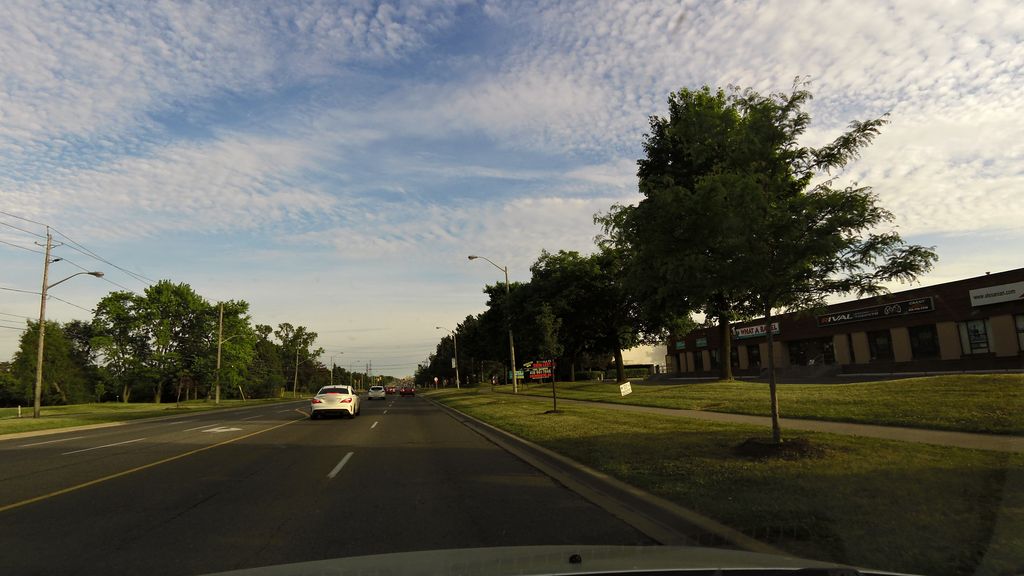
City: toronto